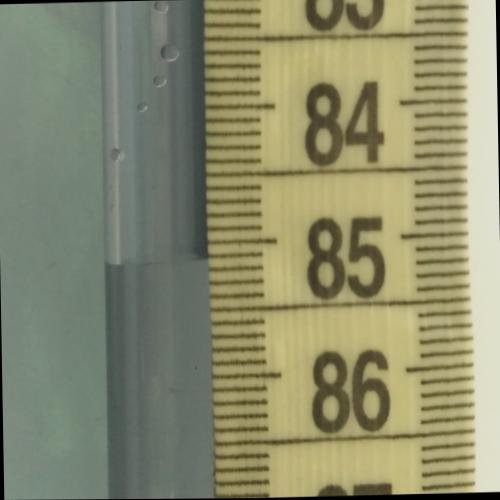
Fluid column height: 85.1 cm